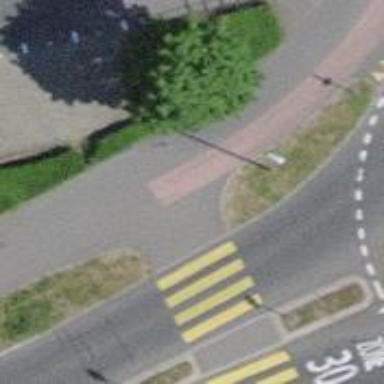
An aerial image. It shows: Kerb barrier.